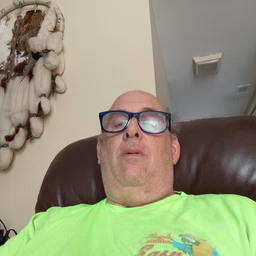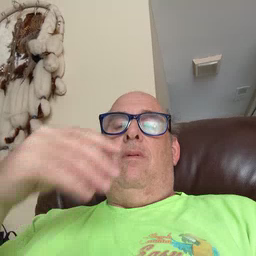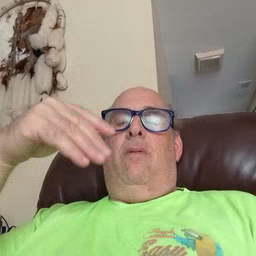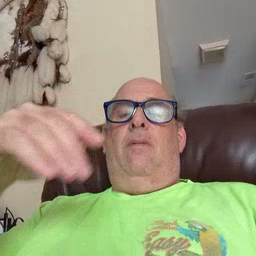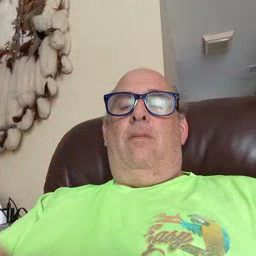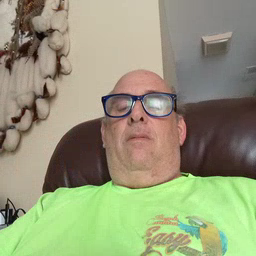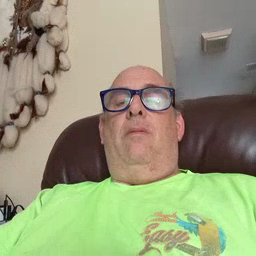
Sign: store